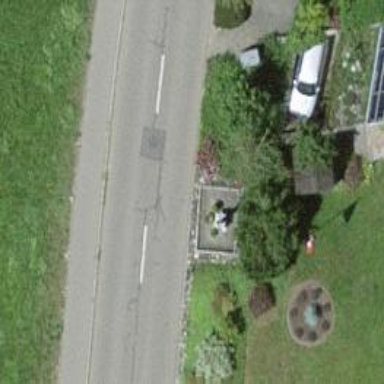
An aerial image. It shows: Historic wayside cross.